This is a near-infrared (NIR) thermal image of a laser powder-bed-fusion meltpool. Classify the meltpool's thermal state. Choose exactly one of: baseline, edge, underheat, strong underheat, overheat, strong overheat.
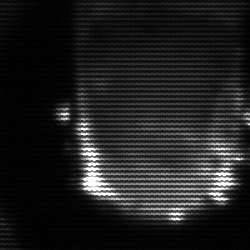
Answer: baseline